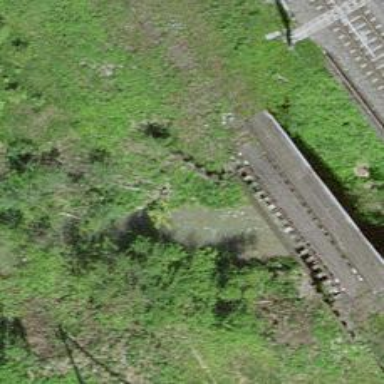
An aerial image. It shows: Single-track railway siding.